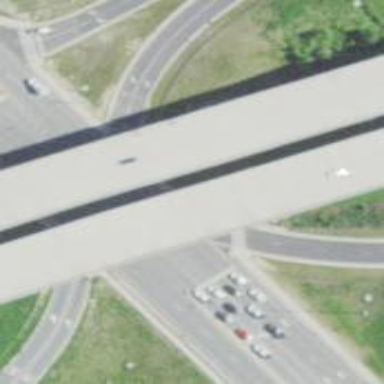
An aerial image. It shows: Trunk link highway with asphalt surface.